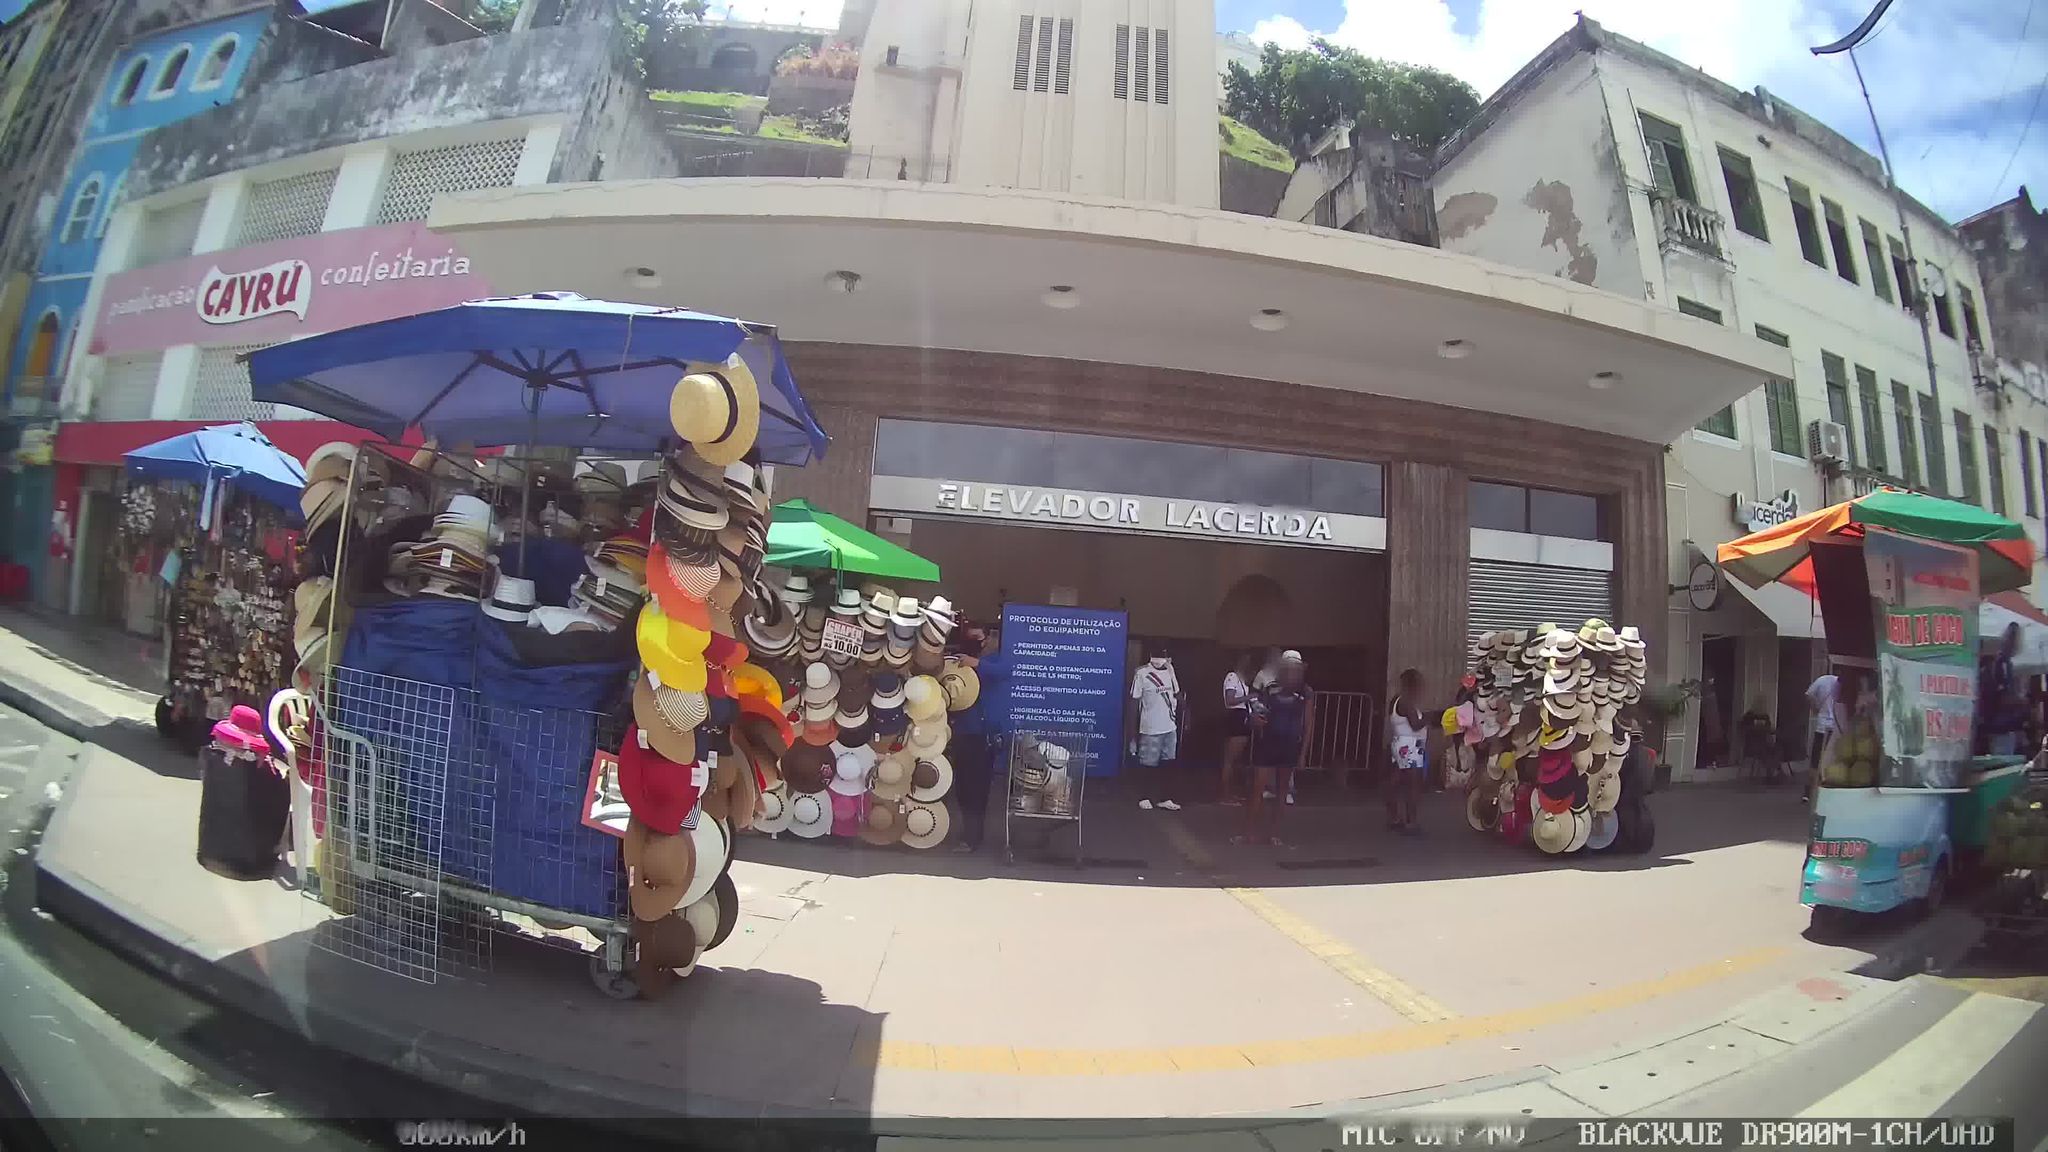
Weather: clear
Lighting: day
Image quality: good
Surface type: walking surface
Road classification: elevator
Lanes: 1
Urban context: urban centre
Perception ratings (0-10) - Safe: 4.43, Lively: 6.55, Beautiful: 7.56, Boring: 2.43, Depressing: 8.84, Wealthy: 1.99